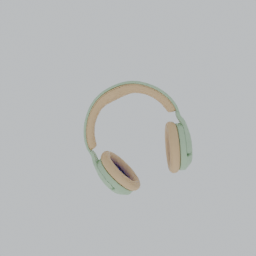
Label: electronics